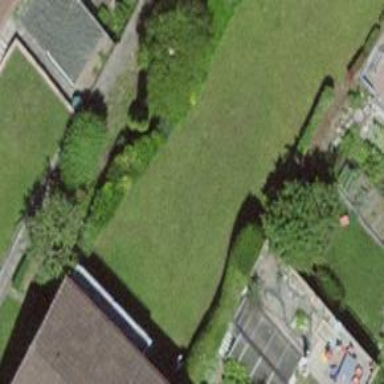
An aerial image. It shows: Shed.